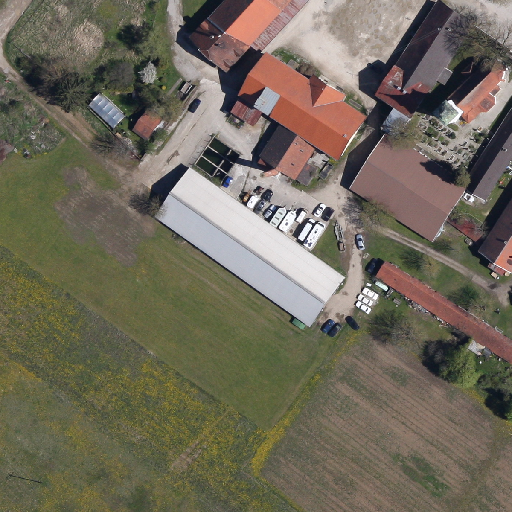
Referring expression: unpaved road